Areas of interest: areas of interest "Wuhu East Station"
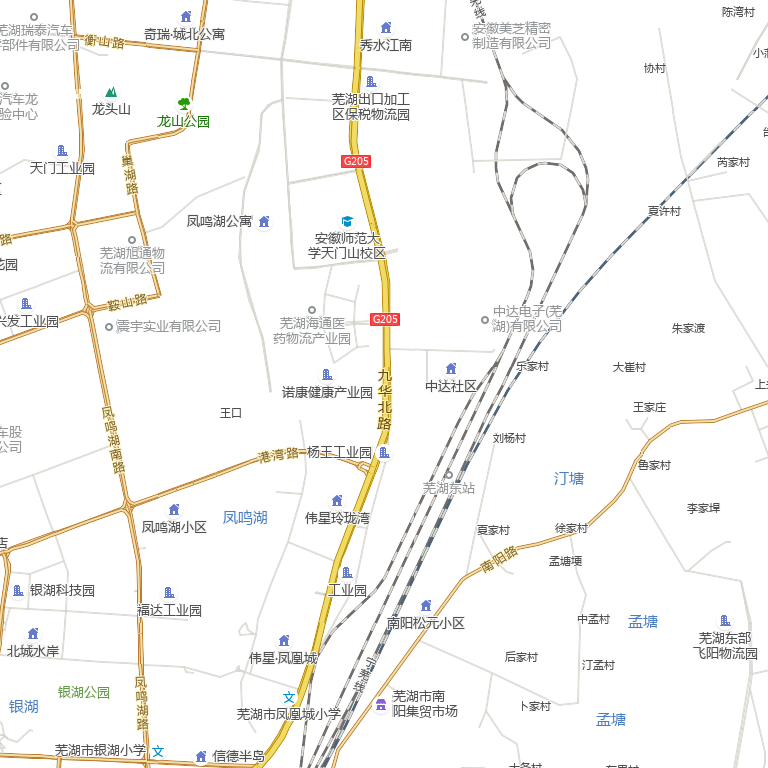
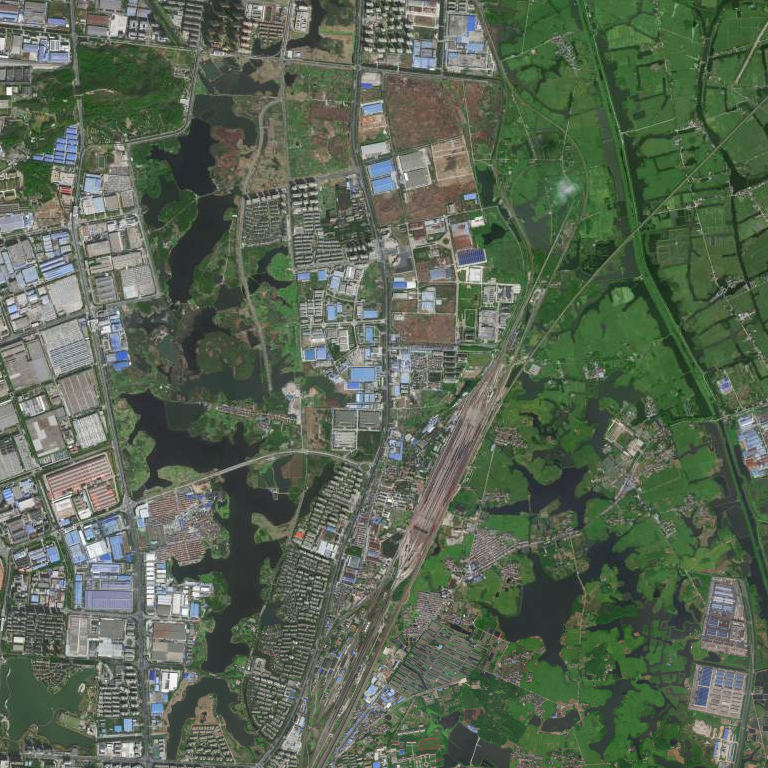